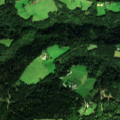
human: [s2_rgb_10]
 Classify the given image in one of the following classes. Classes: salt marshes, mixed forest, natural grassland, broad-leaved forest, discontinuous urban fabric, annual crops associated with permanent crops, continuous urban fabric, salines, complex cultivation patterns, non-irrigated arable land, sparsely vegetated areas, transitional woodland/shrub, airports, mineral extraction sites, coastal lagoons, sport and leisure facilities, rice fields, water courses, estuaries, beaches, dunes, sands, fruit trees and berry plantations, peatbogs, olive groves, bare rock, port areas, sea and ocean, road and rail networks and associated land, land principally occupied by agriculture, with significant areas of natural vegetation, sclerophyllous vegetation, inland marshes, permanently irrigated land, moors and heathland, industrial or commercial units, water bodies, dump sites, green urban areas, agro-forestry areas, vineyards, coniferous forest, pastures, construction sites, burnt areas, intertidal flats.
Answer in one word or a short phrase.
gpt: pastures, broad-leaved forest, coniferous forest, mixed forest